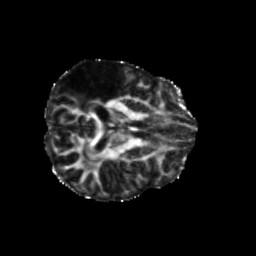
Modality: FA
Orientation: axial
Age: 59
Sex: female
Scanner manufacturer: siemens
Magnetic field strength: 3 T
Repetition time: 5.25 s
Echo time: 0.08 s